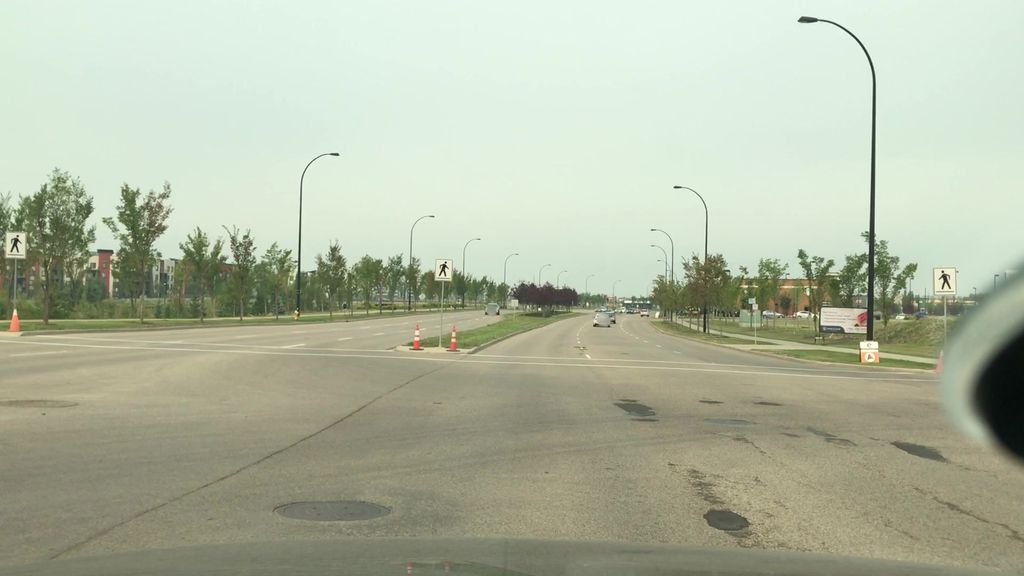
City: edmonton